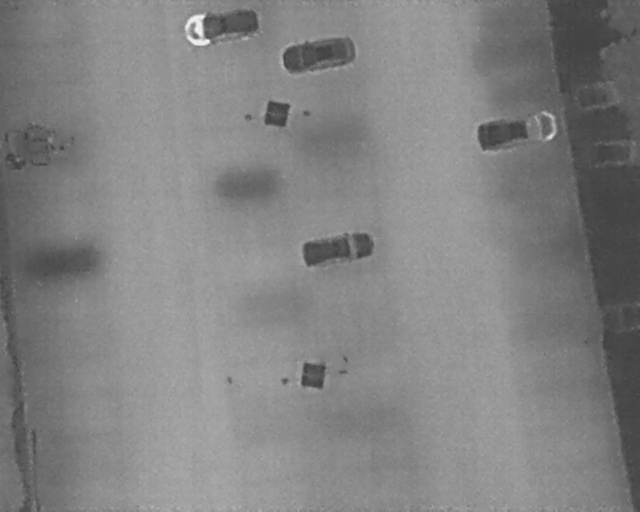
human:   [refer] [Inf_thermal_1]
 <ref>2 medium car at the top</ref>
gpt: <box>[[32, -2, 36, 12, 169], [47, 3, 52, 17, 168]]</box>

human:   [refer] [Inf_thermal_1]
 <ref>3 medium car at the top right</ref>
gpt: <box>[[78, 17, 83, 33, 169], [93, 24, 98, 34, 2], [91, 12, 96, 24, 169]]</box>